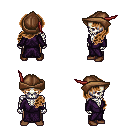
a pixel art fantasy rpg character, male body template, skeleton, purple robe, robe skirt, brown princess hairstyle, leather cap, brown shoes, four views (front, back, left, right), 2x2 character sprite sheet, small pixel art, hard edges, no anti-aliasing